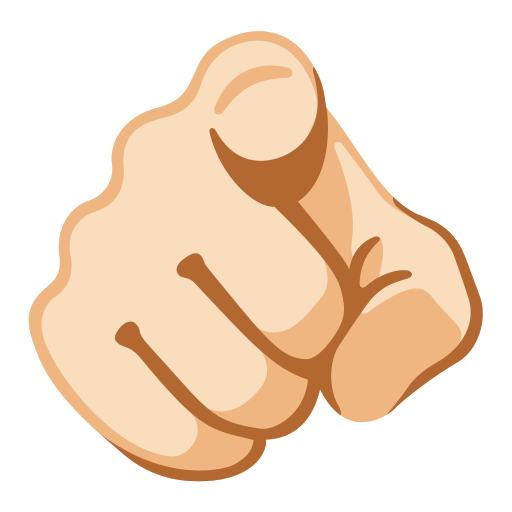
Emoji: 🫵🏻